Question: Ok, I've tried all 3 solutions, still not working, wondering if it is over written somewhere else, using Bootstrap 3.0. Seems so simple, yet driving me a bit bonkers.
1. :focus { -moz-outline-style: none; }
2. * { outline: none; }
3.
'''
img {
border:0;
outline:none;
}
'''
None of these solutions seem to be working.
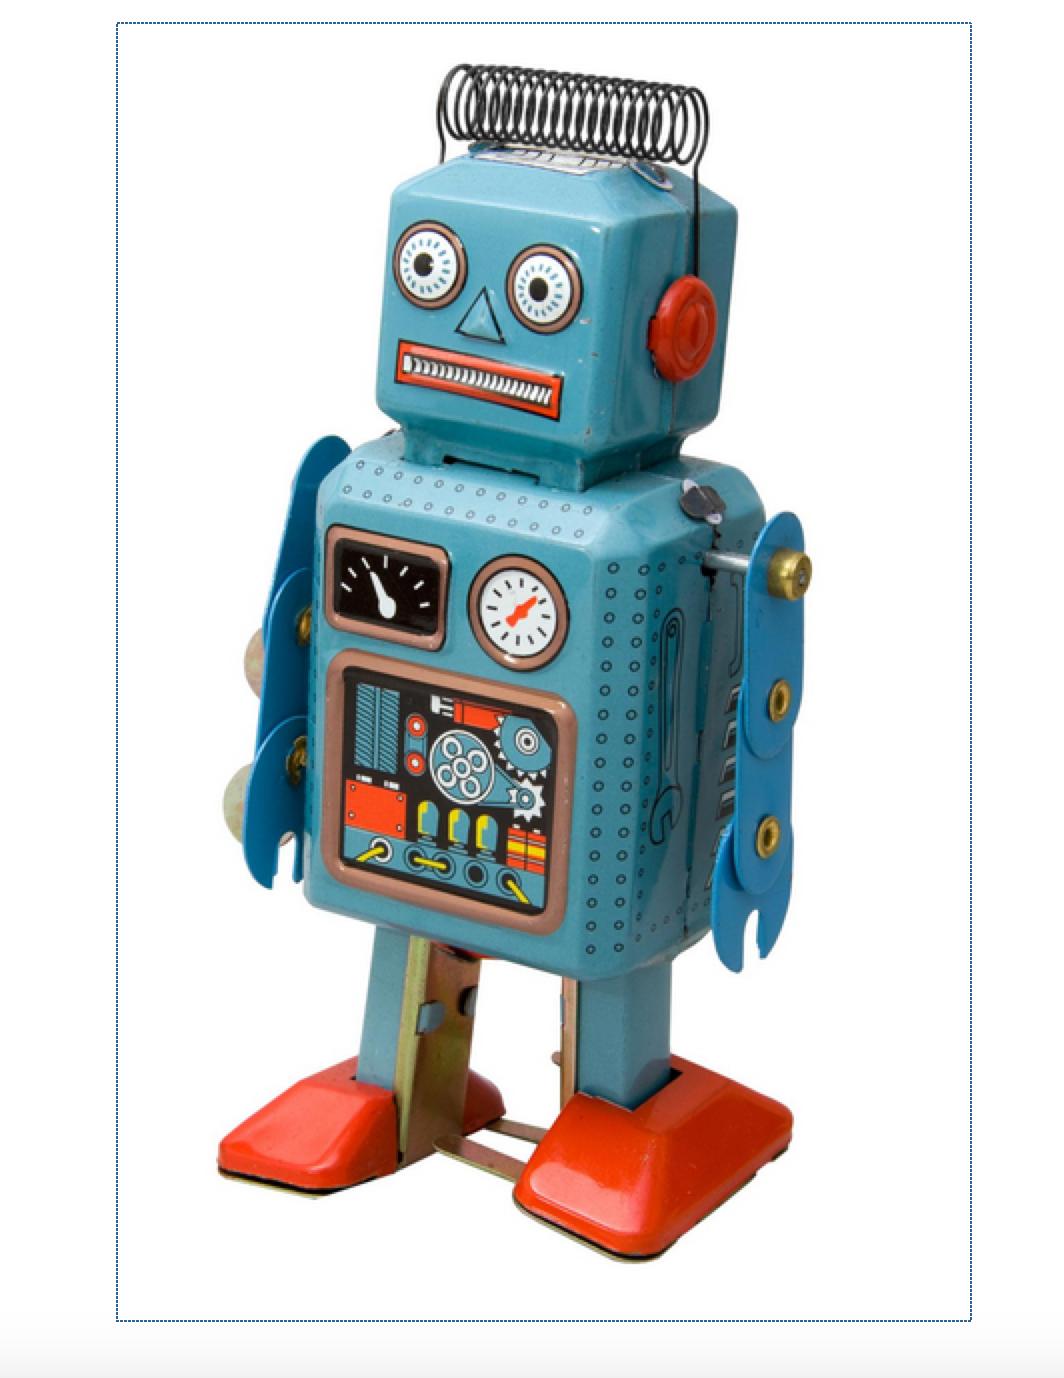
Answer: in file 'bootstrap.min.cs's comment
'''
a:focus {
outline: thin dotted;
}
'''